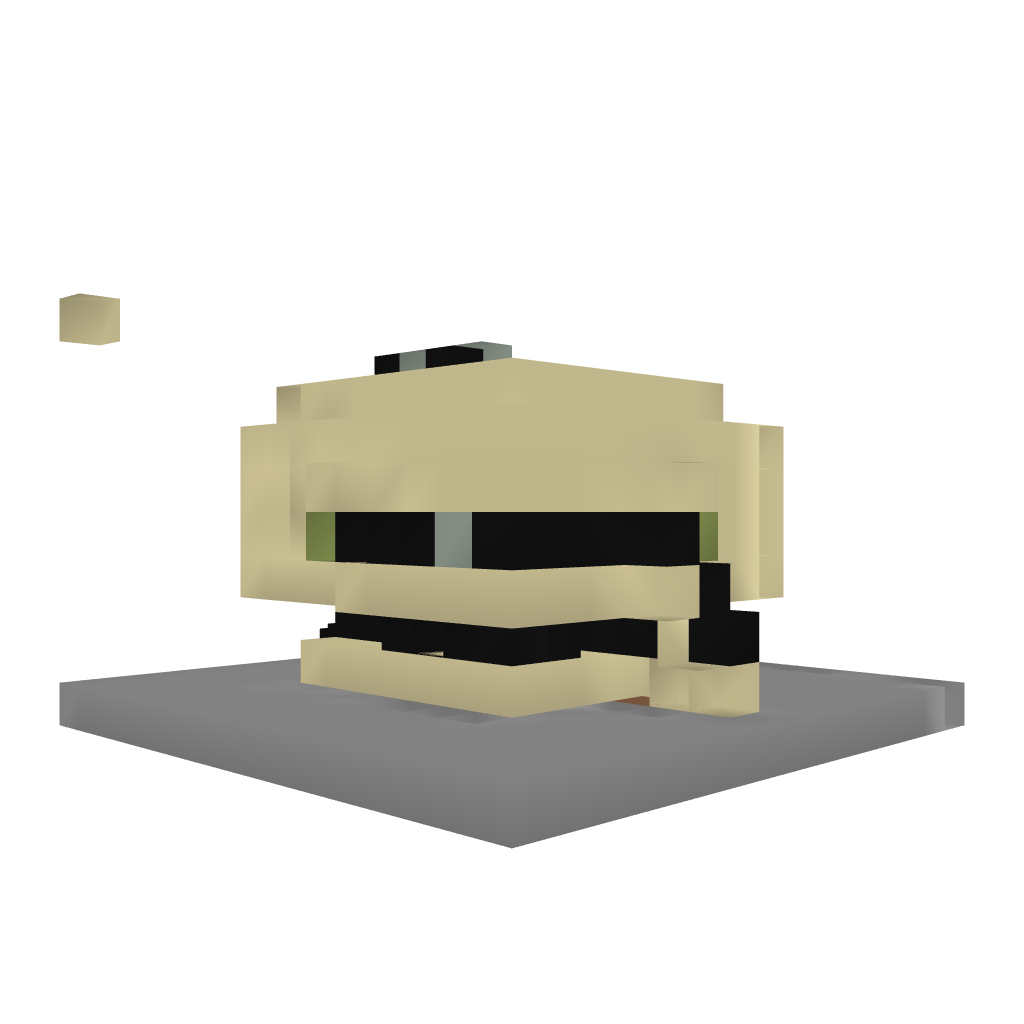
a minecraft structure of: Turn Table Room